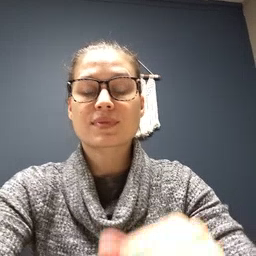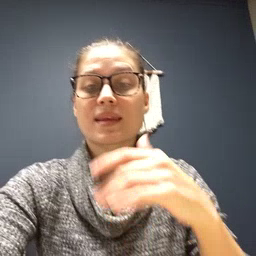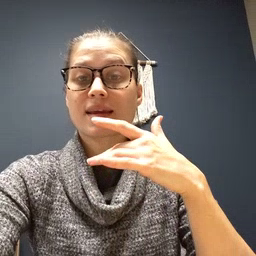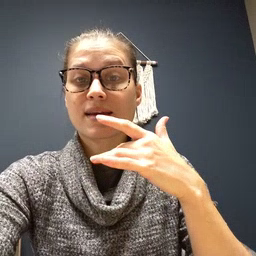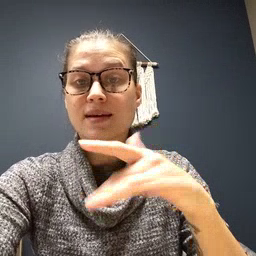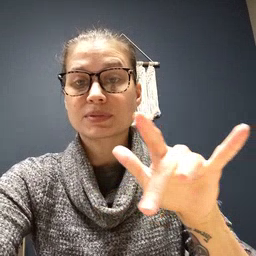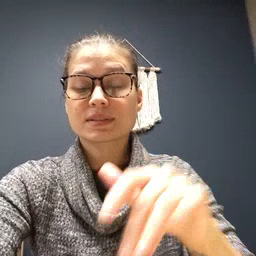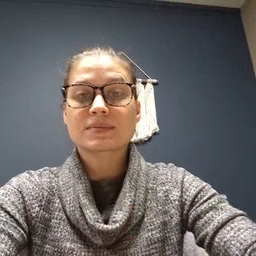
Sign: empty